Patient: sex M, age 60
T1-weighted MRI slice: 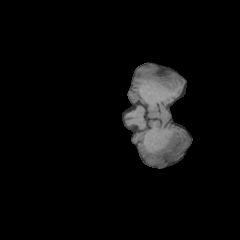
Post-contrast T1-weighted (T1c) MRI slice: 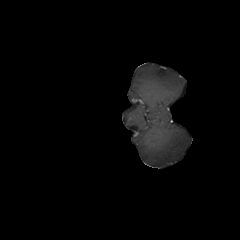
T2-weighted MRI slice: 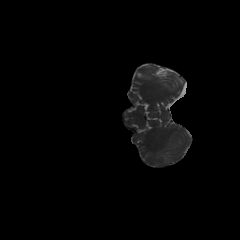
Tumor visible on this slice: no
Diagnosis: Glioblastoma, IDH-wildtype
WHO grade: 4